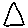
Label: triangle